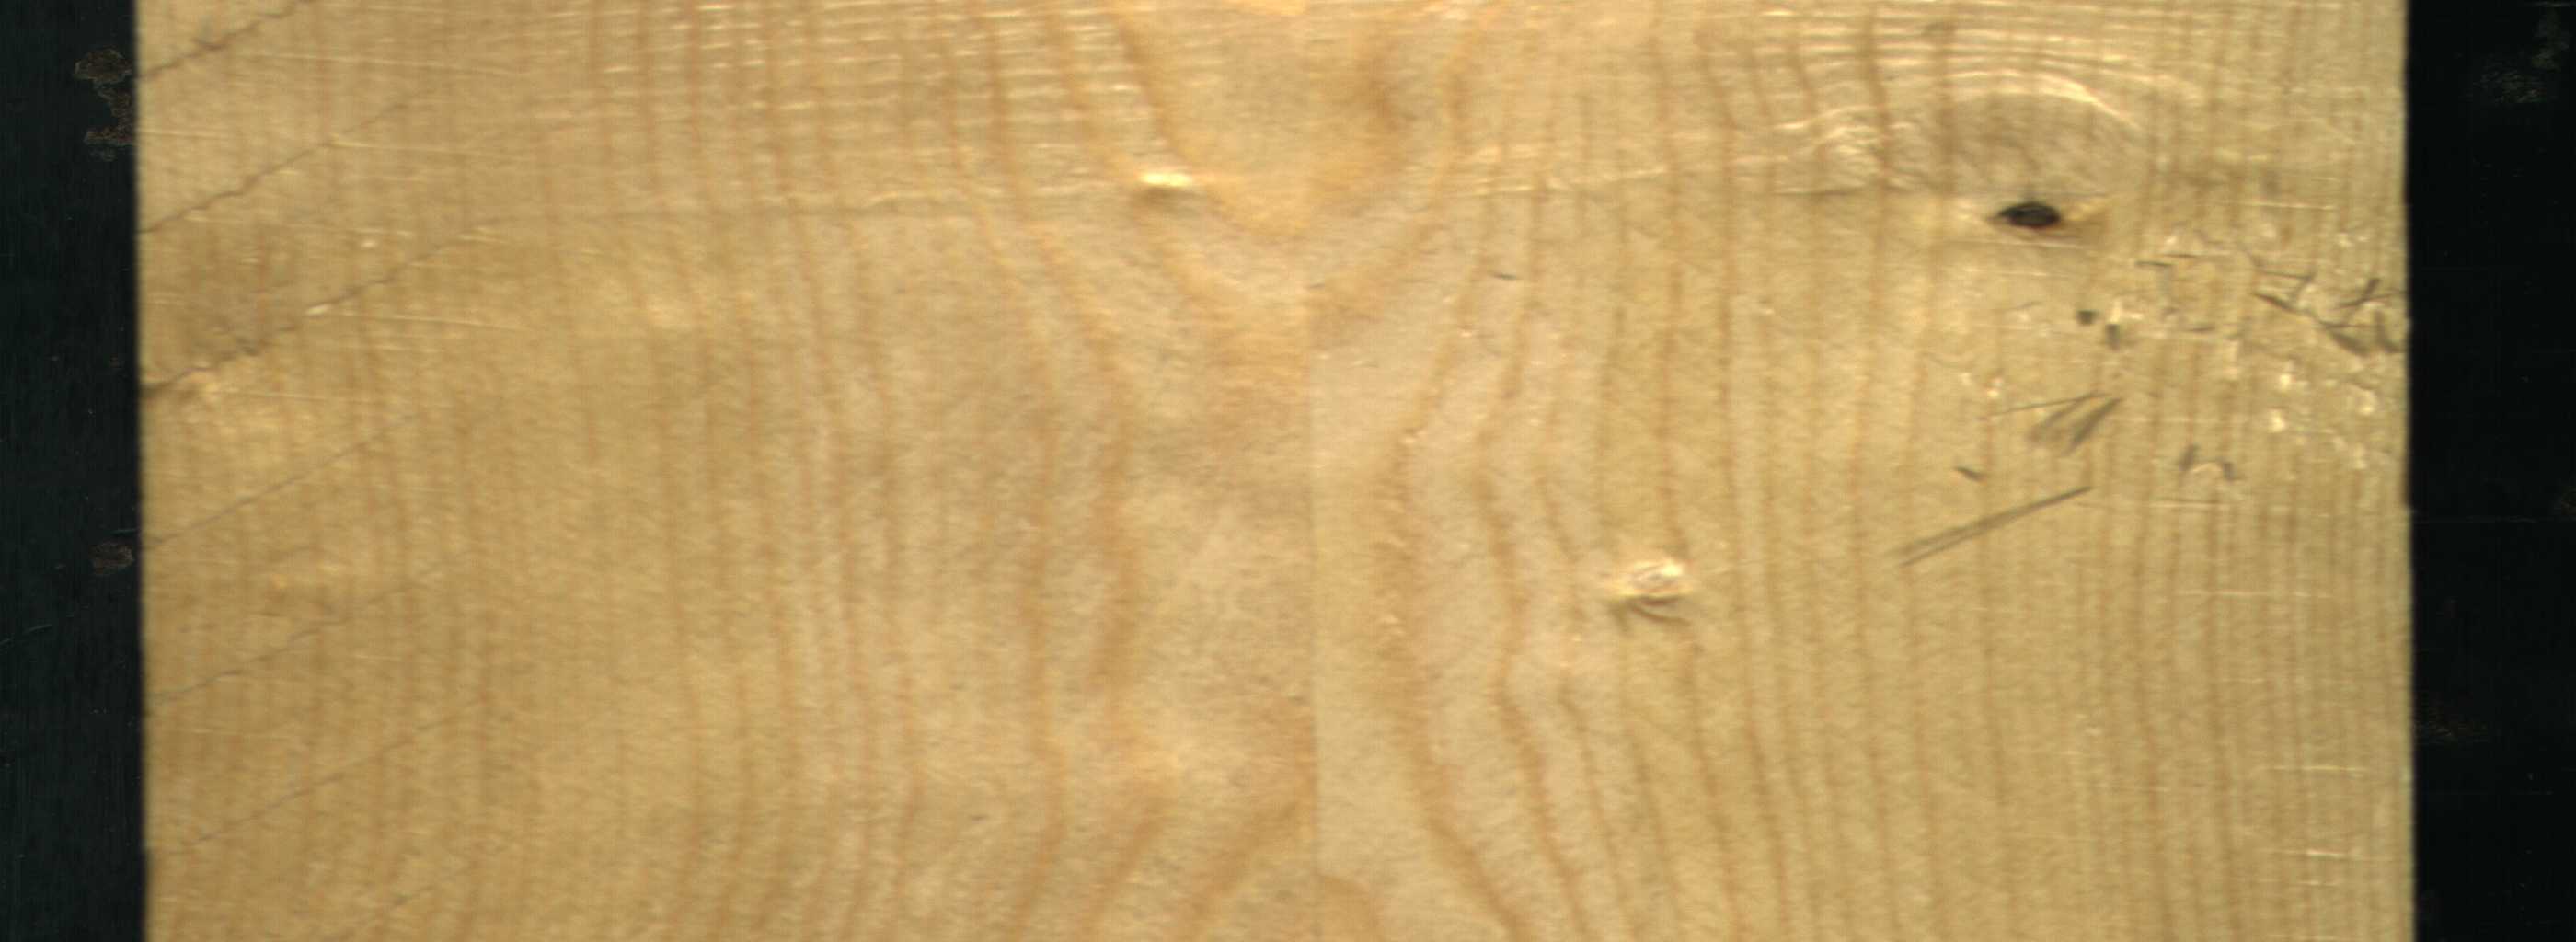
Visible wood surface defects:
Dead_Knot